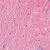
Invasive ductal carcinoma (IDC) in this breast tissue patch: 0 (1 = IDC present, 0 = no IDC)